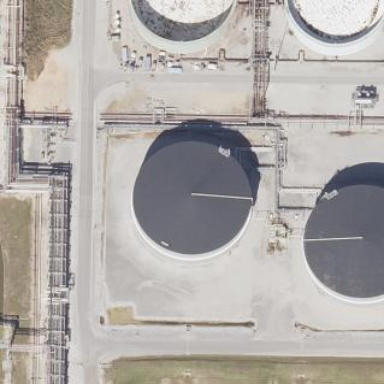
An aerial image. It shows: Storage tank created as man-made structure.